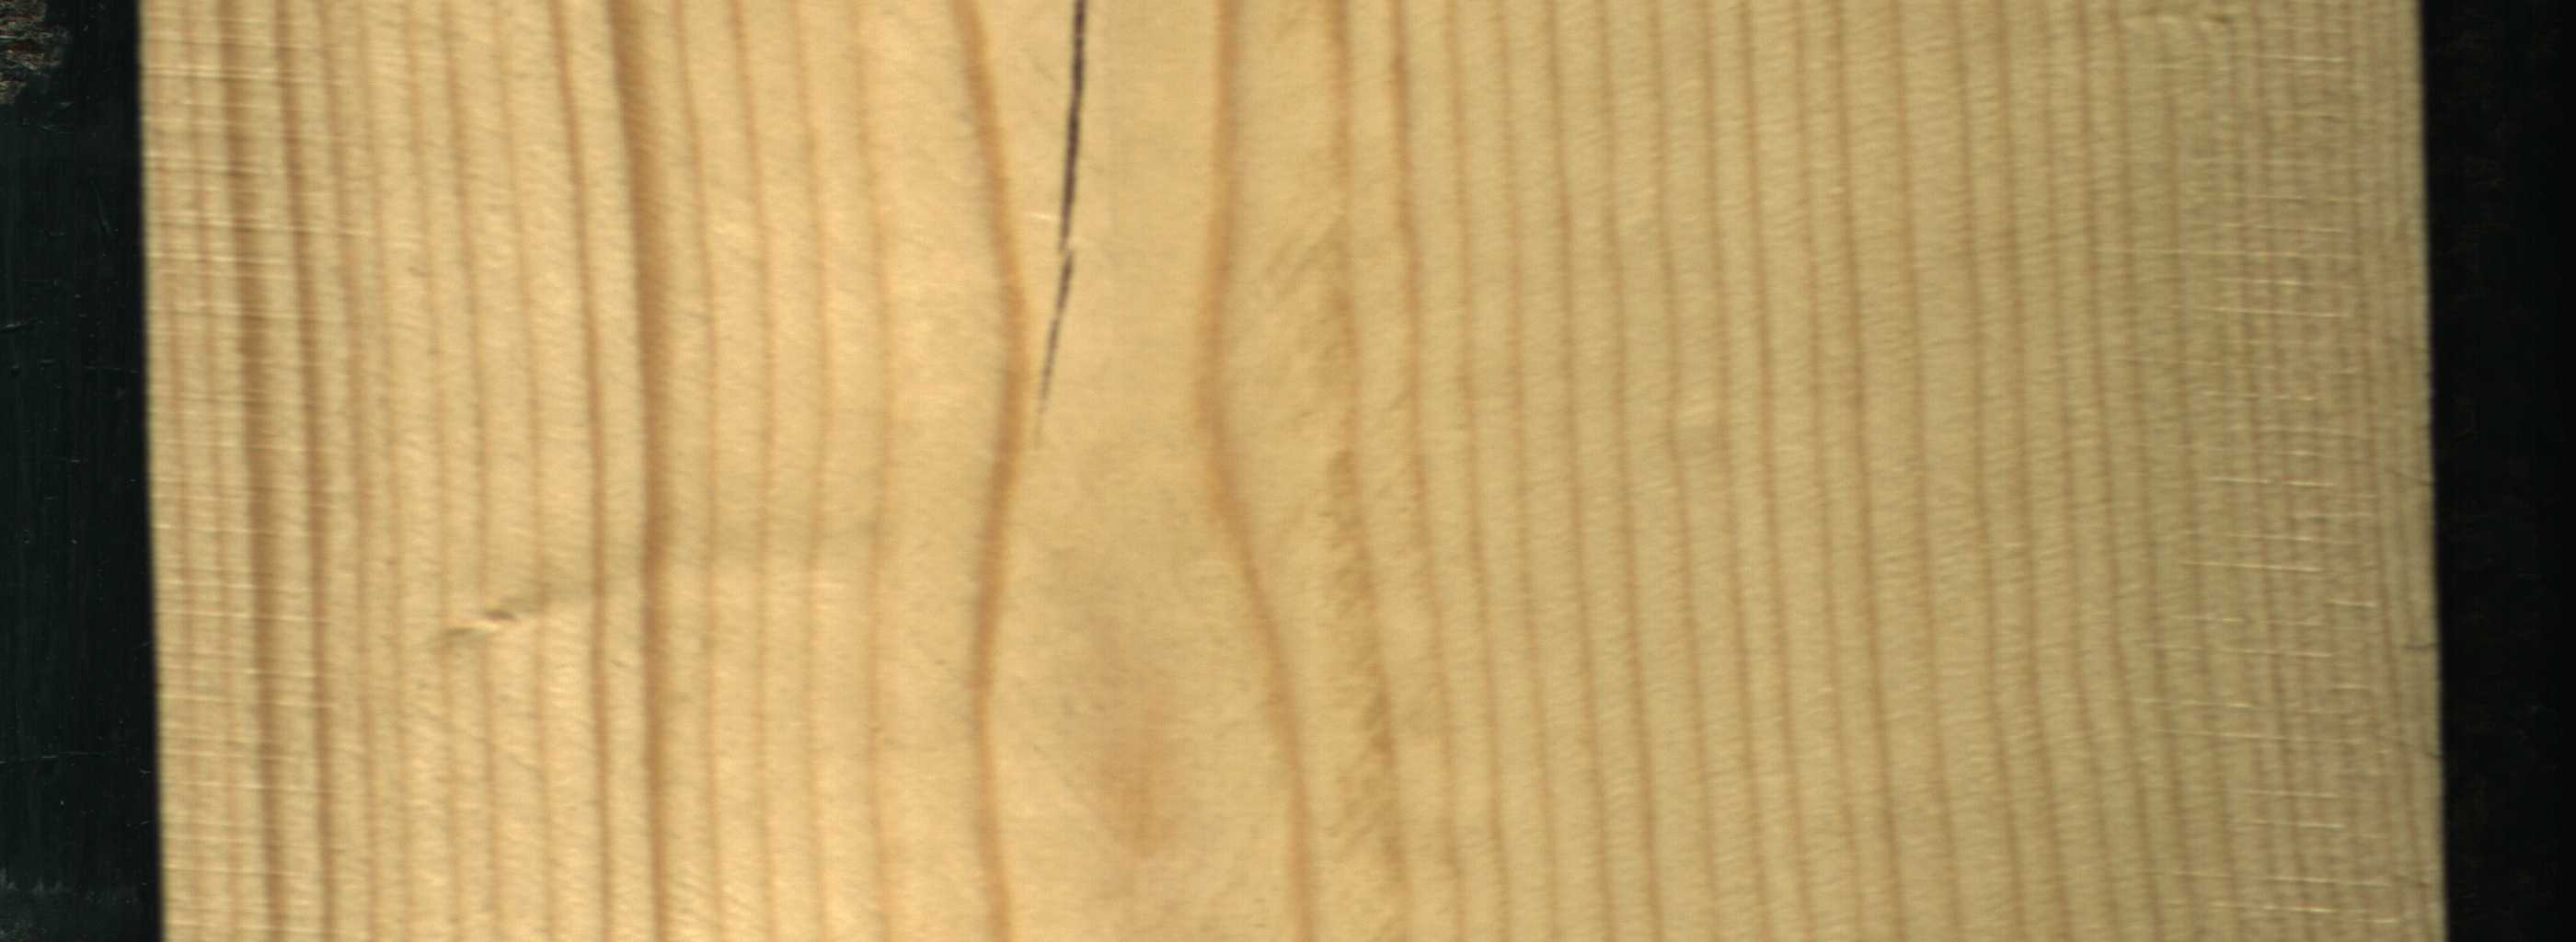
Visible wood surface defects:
Crack